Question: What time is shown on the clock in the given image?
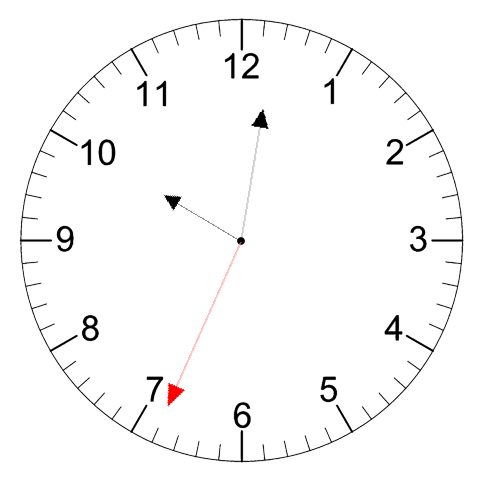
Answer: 10:01:34